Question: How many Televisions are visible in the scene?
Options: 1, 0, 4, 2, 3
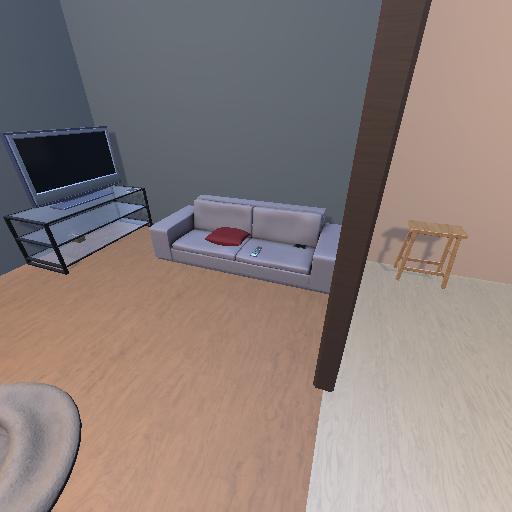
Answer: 1